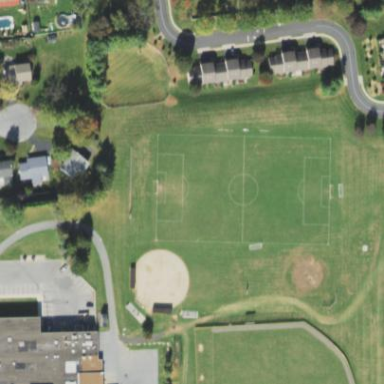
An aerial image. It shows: Soccer pitch for outdoor sports and leisure activities.